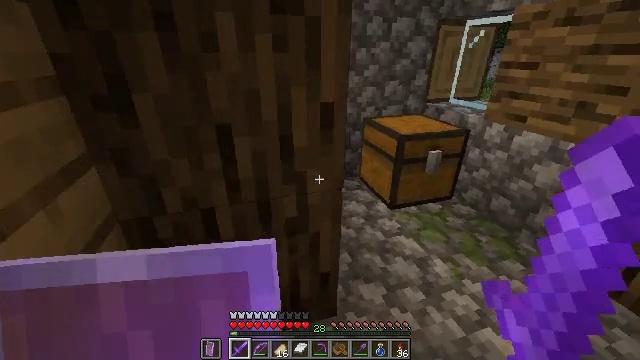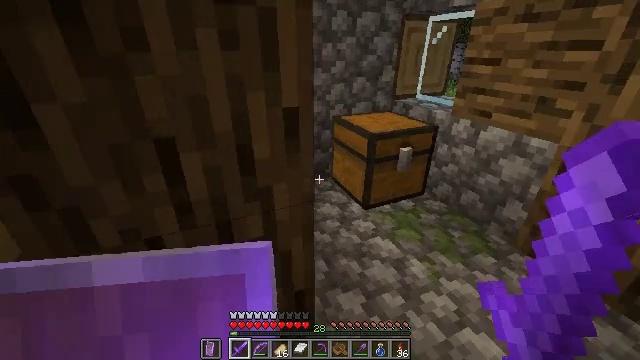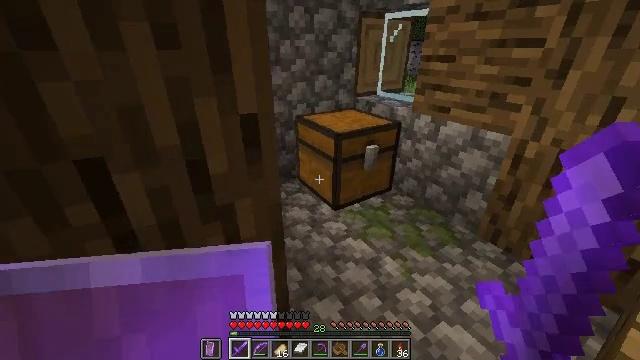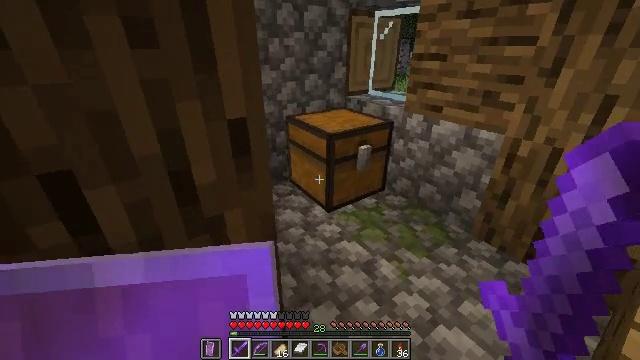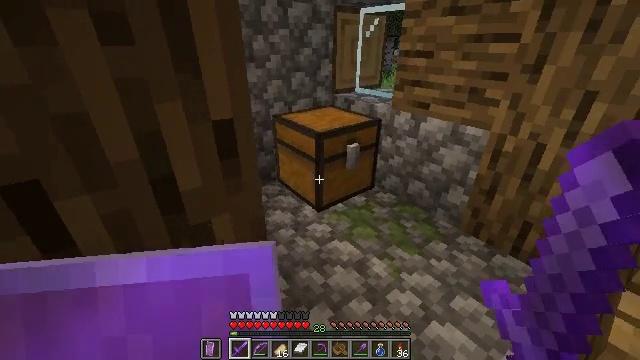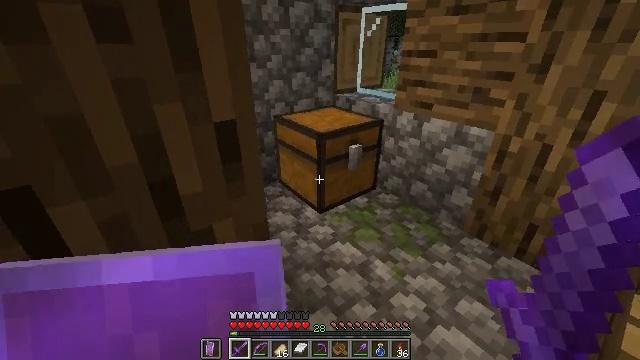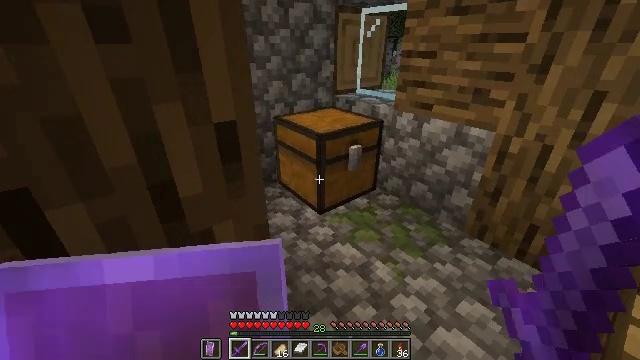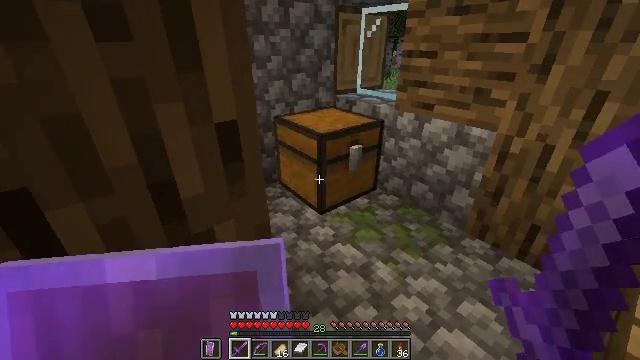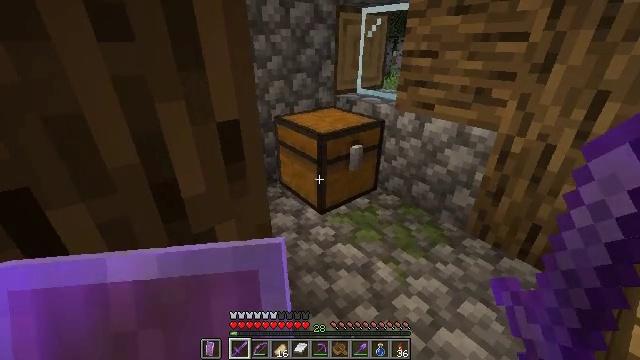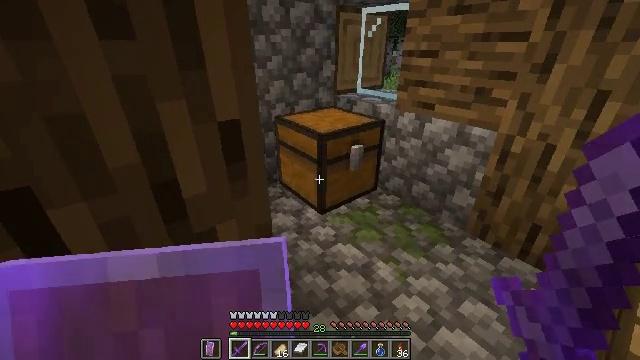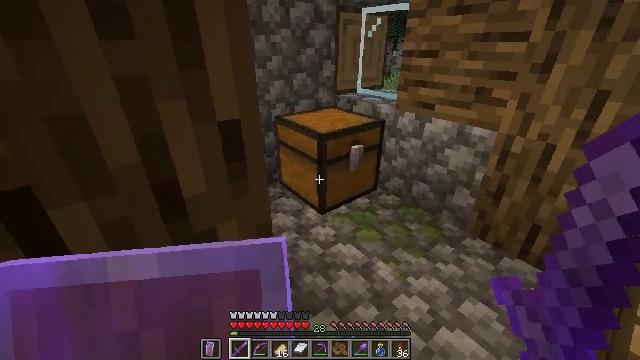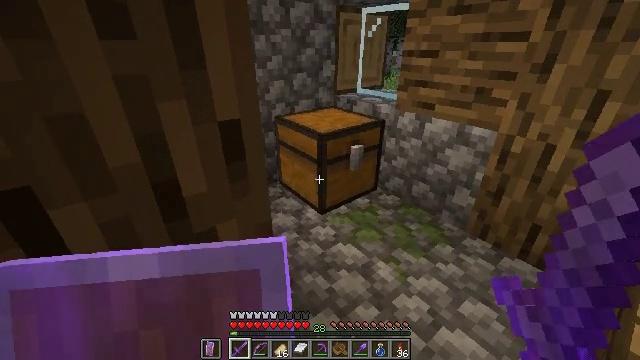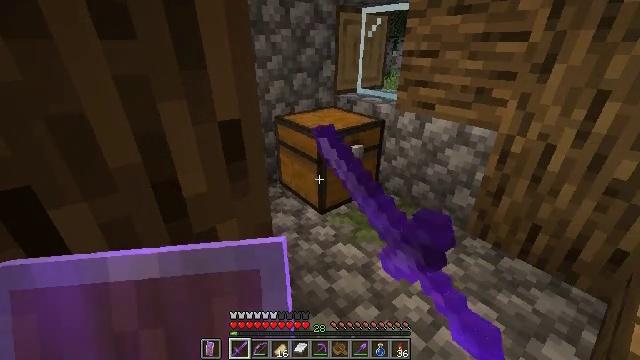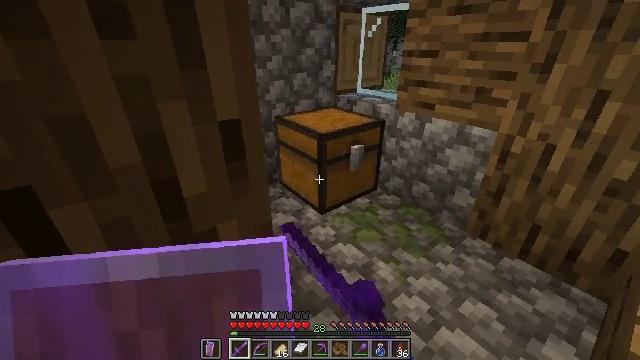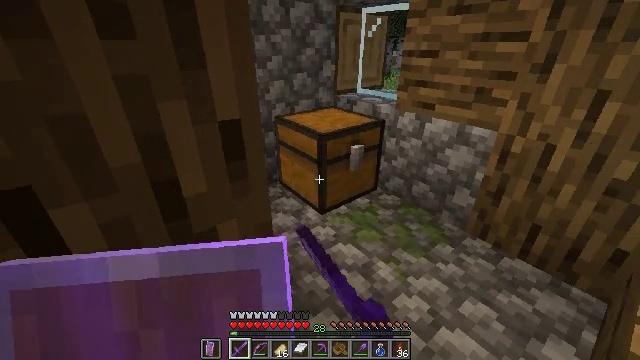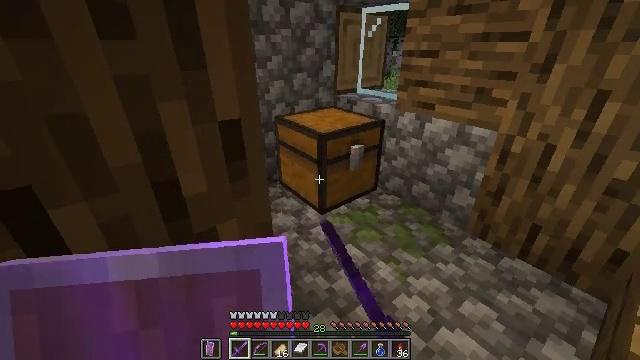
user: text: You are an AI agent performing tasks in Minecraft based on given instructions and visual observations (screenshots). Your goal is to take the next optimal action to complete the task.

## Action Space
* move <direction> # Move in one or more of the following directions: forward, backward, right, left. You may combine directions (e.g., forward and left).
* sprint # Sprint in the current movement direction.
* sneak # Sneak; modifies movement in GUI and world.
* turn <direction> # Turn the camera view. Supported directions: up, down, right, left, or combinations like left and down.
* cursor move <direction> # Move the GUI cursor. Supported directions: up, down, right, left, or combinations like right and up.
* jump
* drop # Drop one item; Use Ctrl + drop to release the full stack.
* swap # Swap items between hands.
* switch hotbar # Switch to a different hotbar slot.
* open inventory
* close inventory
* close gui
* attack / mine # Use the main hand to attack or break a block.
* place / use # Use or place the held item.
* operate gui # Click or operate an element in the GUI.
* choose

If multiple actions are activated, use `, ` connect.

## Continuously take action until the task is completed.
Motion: motion action
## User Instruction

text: Gather oak leaves by attacking.
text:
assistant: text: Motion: move forward, turn right
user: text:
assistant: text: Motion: turn right
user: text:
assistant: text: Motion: turn right
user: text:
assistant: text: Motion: turn right
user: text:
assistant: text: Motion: no_op
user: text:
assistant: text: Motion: no_op
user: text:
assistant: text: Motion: no_op
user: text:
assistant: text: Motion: no_op
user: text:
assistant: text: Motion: no_op
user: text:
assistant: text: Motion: no_op
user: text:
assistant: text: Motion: use / place
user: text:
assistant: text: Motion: use / place
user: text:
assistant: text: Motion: use / place
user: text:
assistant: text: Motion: no_op
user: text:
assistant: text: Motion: no_op
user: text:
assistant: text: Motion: no_op
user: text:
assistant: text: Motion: no_op
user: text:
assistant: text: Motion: no_op
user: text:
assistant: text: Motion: no_op
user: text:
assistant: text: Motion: no_op
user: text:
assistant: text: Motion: no_op
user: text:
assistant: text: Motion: no_op
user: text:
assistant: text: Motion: no_op
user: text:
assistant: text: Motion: no_op
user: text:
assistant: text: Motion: no_op
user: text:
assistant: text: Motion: no_op
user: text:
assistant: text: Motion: no_op
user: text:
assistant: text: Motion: no_op
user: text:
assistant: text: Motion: no_op
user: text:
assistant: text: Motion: no_op